Question: I am using electron for writing a desktop application using visual studio code and I have included in my application
When I using the following command 'electron-packager .' for extracting electron package , the output is uncompressed files and in this case is working normally
But when using the following command 'electron-packager . --asar', the output is a compressed package and in this case is not working as expected and I am getting the following error when running my application

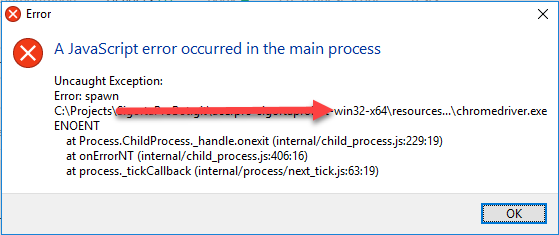
Answer: In case of running a compressed package, code is not able to find chromedriver.exe file
For solving this, I added chromedriver.exe file to a folder and pointed to its path in the code In case of running a compressed package, code is not able to find chromedriver.exe file
<URL>